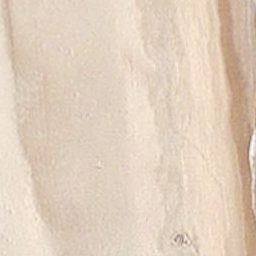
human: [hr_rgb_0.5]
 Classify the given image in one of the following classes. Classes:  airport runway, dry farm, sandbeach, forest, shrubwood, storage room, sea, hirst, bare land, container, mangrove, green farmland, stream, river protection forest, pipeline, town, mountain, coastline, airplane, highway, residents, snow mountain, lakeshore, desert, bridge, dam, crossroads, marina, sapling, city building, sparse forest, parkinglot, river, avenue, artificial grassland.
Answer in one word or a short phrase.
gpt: sandbeach